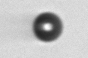
Label: bead